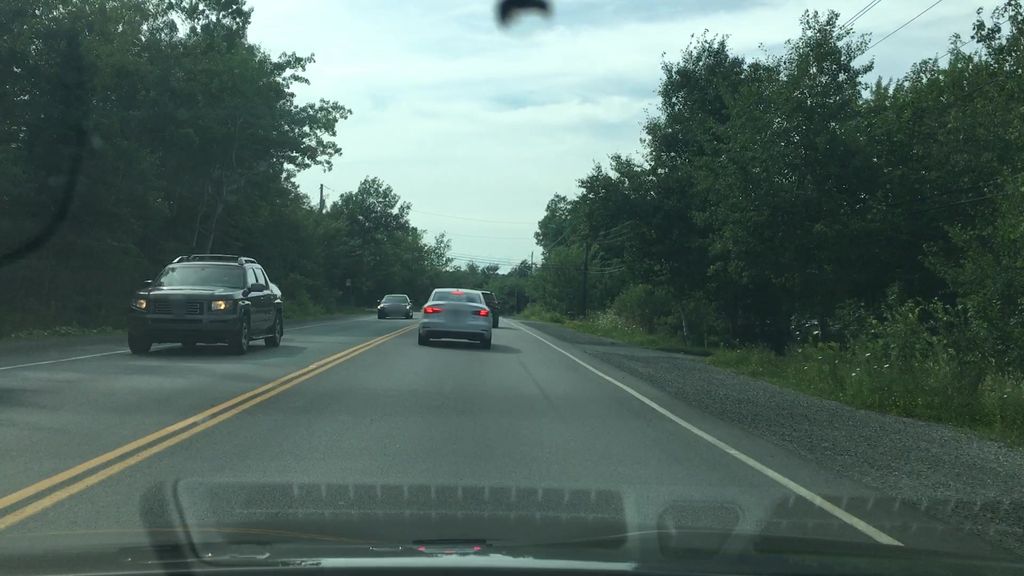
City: halifax